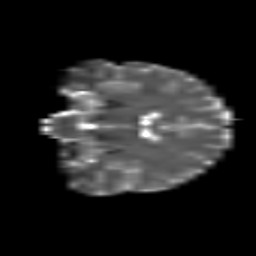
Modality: T2w
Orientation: coronal
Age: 18
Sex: male
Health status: healthy
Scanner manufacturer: siemens
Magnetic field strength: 3 T
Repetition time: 8.6 s
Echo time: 0.095 s